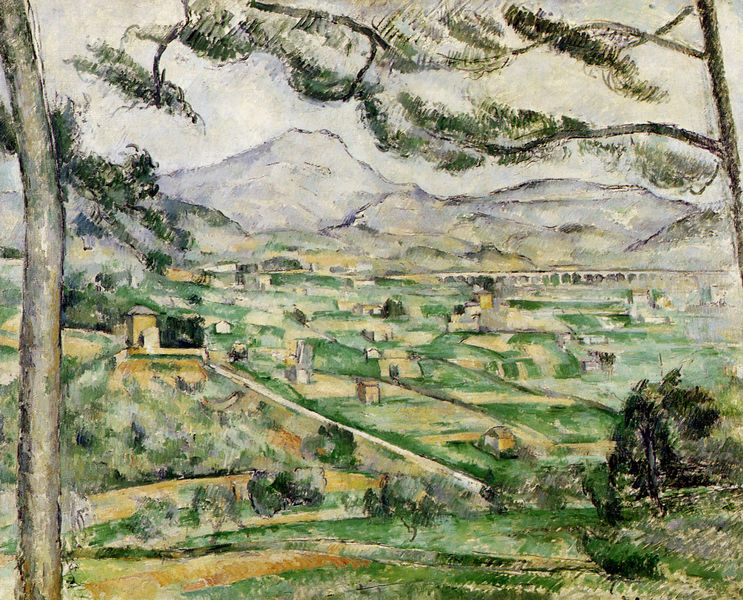
Titel: La Montagne Sainte-Victoire au grand pin
Künstler: Paul Cézanne
Standort: Washington
Institution: The Phillips Collection
Schlagwörter: baum, berg, blau, blätter, gemälde, himmel, laub, schatten, wolken, aquarell, bäume, cezanne, gelb, grün, impressionismus, kubismus, landschaft, ocker, äste, frankreich, grau, hell, licht, schwarz, straße, zeichnung, ausblick, gebäude, gras, haus, weg, wiese, beige, expressionismus, malerei, bild, ast, feld, felder, horizont, häuser, hügel, natur, stamm, strauch, zweige, brücke, busch, büsche, kirche, wege, wiesen, land, tal, wald, turm, sommer, umrisse, naturalismus, ort, moderne, abstrakt, berge, gebirge, gipfel, hang, dorf, dächer, lila, violett, berglandschaft, hof, hütten, vogelperspektive, stämme, frühling, straßen, ruine, burg, provence, einöde, nadelbaum, malen, würfel, kiefer, paul cezanne, karg, eisenbahn, eisenbahnbrücke, nadelbäume, siedlung, landwirtschaft, nadeln, aquaedukt, viadukt, facette, kuben, höfe, äquadukt, postimpressionismus, übersicht, kastell, gebrige, nature, freiluft, landscape, estaque, victoire, green, mountains, wegbereiter der moderne, city, house, aix, village, feöder, mont st. victoire, montagne ste victoire, parcellen, st.victoire, tree, ndeln, st. victoir, landsschaft, landschaftzeigt, toscane